Question: This is my code and i am not getting expected output.
'''
FirebaseUser user = FirebaseAuth.getInstance().getCurrentUser();
String userKey = user.getUid();
Log.d("UID : ",""+userKey);
DatabaseReference databaseReference = FirebaseDatabase.getInstance().getReference("users").child(userKey);
databaseReference.addValueEventListener(new ValueEventListener() {
@Override
public void onDataChange(@NonNull DataSnapshot dataSnapshot) {
Log.v("temp","temp"); //for debugging
for(DataSnapshot ds : dataSnapshot.getChildren())
{
Log.v("Contact : ",""+ds.child("contact").getValue());
}
}
@Override
public void onCancelled(@NonNull DatabaseError databaseError) {
}
});
'''

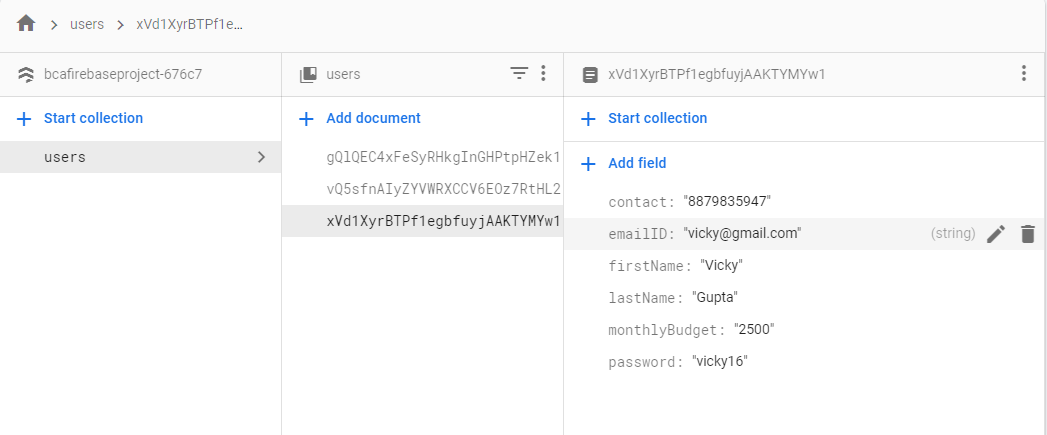
Answer: You are showing us a Cloud Firestore schmea but you are using code that gets data from the Realtime database. To solve this, you should use the following code:
'''
String uid = FirebaseAuth.getInstance().getCurrentUser().getUid();
FirebaseFirestore rootRef = FirebaseFirestore.getInstance();
CollectionReference usersRef = rootRef.collection("users");
DocumentReference uidRef = usersRef.document(uid);
uidRef.get().addOnCompleteListener(new OnCompleteListener<DocumentSnapshot>() {
@Override
public void onComplete(@NonNull Task<DocumentSnapshot> task) {
if (task.isSuccessful()) {
DocumentSnapshot document = task.getResult();
if (document.exists()) {
String firstname = document.getString("firstname");
String lastname = document.getString("lastname");
String monthlybudget = document.getString("monthlybudget");
String emailid = document.getString("emailID");
String contact = document.getString("contact");
Log.d(TAG, firstname + "/" + lastname + "/" + monthlybudget + "/" + emailid + "/" + contact);
}
}
}
});
'''
The result in your logcat will be:
'''
Vicky/Gupta/2500/vicky@gmail.com/<PHONE>
'''